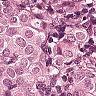
Metastatic tissue present: yes